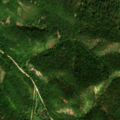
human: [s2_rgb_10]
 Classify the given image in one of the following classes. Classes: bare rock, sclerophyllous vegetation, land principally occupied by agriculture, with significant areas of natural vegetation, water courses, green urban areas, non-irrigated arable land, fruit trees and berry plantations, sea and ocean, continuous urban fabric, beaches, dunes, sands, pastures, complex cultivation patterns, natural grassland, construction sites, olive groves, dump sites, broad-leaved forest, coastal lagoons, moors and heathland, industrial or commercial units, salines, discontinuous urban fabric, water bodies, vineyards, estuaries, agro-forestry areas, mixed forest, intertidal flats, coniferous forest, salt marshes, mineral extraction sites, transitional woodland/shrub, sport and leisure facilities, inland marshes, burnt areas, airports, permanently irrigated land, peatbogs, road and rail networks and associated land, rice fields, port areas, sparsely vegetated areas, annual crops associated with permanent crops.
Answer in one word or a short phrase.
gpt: broad-leaved forest